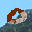
Label: 0